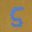
Label: 5